Question: Below is the code used to share an image in facebook:
'''
<div><a href="#"
onclick="
window.open(
'https://www.facebook.com/sharer/sharer.php?m2w&u=[[Link to share]]&mode=message',
'facebook-share-dialog',
'width=626,height=436');
return false;"><img src="send.png(the image clicking on which the sharer window will open)"></a></div>
'''
the above code will open the facebook sharer window in private message mode.

If we remove the after the link to share, the sharer window will say share on your timeline.
Can anyone please help me how to make the sharer window open saying 'share on a friends timeline' or 'share in a group' by default.
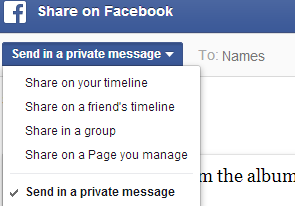
Answer: I'm not sure what you're asking for,
> If we remove the &mode=message after the link to share, the sharer
window will say share on your timeline. Can anyone please help me how
to make the sharer window open saying 'share on a friends timeline' or
'share in a group' by default.
anyways if you want to show the option "Share on a friend's timeline" to be shown by default add '&mode=friend' to end of share dialog and for group use '&mode=group'
'''
<a id="share" href="#" data-share="https://www.facebook.com/sharer/sharer.php?m2w&u=http://flatuicolors.com/&mode=group" class="groupBtn">Share in Group</a>
<a id="share" href="#" data-share="https://www.facebook.com/sharer/sharer.php?m2w&u=http://flatuicolors.com/&mode=friend" class="friendBtn">Share on Friend's Timeline</a>
'''
Here's an example <URL>